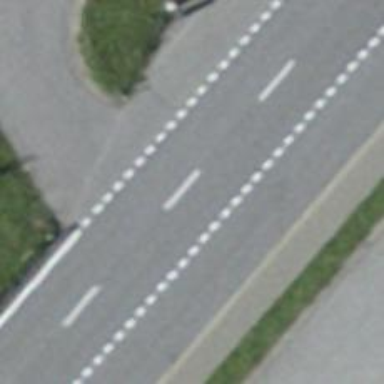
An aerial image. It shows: Primary highway.